Interaction volume radius: 5 \u00c5
Interaction volume height: 25 \u00c5
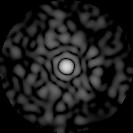
Disorder parameter: 0.815